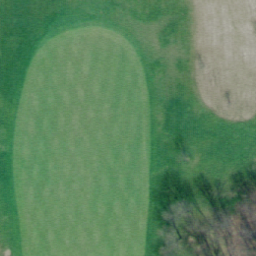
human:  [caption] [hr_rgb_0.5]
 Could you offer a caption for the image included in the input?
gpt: There are turfs and some trees in the golf course .

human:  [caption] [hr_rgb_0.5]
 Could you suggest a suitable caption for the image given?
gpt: This is a part of a golf course with green turfs and some trees .

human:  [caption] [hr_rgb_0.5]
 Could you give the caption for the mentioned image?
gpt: A part of a golf course with green turfs and some trees .

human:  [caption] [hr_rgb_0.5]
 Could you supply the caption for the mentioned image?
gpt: A part of a golf course with green turfs and some trees .

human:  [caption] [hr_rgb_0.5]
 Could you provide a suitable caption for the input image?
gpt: Green turfs and some trees in the golf course .